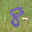
Label: 8